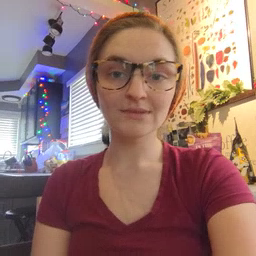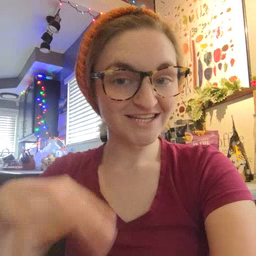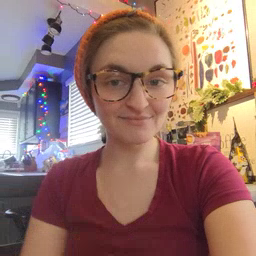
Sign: dance